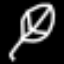
Label: leaf